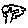
Label: tree